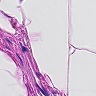
Metastatic tissue present: no